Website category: sports
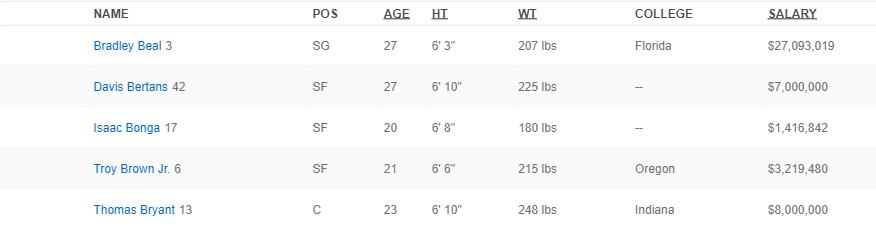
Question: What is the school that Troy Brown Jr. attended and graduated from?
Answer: Oregon

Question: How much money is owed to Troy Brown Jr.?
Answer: $3,219,480

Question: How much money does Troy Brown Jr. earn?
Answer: $3,219,480

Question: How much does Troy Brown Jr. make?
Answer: $3,219,480

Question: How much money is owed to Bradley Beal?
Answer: $27,093,019

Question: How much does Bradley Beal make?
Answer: $27,093,019

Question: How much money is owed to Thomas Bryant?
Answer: $8,000,000

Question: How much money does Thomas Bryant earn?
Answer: $8,000,000

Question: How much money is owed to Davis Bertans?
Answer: $7,000,000

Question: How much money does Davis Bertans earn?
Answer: $7,000,000

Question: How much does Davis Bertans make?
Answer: $7,000,000

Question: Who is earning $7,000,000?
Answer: Davis Bertans

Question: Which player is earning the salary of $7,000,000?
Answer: Davis Bertans

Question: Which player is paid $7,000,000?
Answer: Davis Bertans

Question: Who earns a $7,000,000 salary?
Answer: Davis Bertans

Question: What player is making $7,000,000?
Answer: Davis Bertans

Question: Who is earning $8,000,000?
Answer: Thomas Bryant

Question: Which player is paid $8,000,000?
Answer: Thomas Bryant

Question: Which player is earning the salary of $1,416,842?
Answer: Isaac Bonga

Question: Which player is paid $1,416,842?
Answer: Isaac Bonga

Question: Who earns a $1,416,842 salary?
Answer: Isaac Bonga

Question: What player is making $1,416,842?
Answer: Isaac Bonga

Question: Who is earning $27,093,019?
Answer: Bradley Beal

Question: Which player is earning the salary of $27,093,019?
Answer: Bradley Beal

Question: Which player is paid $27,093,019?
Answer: Bradley Beal

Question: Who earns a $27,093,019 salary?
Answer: Bradley Beal

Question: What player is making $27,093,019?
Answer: Bradley Beal

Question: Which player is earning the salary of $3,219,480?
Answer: Troy Brown Jr.

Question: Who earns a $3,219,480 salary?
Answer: Troy Brown Jr.

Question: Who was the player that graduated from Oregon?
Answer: Troy Brown Jr.

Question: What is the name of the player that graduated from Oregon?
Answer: Troy Brown Jr.

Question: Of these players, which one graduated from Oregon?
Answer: Troy Brown Jr.

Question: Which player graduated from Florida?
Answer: Bradley Beal

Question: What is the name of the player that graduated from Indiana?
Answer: Thomas Bryant

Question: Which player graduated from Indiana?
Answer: Thomas Bryant

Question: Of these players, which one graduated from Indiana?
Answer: Thomas Bryant